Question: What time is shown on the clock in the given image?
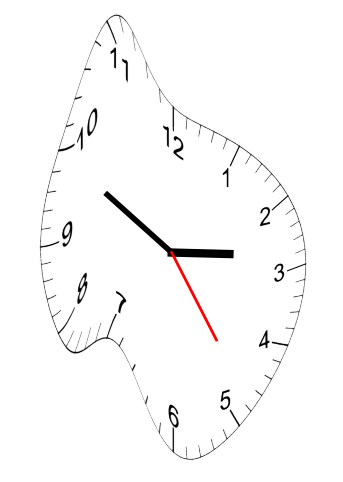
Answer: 02:49:24